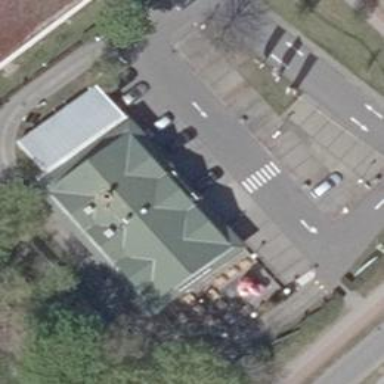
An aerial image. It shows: Fast food restaurant located in building.